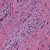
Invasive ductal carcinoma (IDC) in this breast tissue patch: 0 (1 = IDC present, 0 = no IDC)